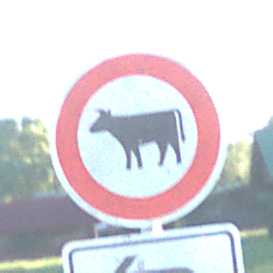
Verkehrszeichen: VerbotViehtrieb
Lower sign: RichtungsangabeDurchPfeile2
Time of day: MorningAfternoon
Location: Outdoor (Nature)
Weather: Clear
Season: NotSpecified
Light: Natural